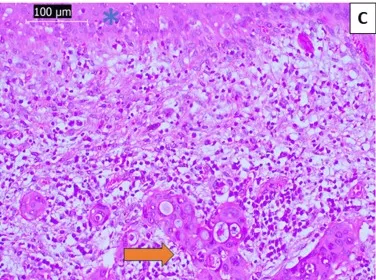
Histopathology of the cervix from the total hysterectomy specimen. 200x,400x showing highly atypical squamous cells within the invasive nests.
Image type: pathology (h&e)